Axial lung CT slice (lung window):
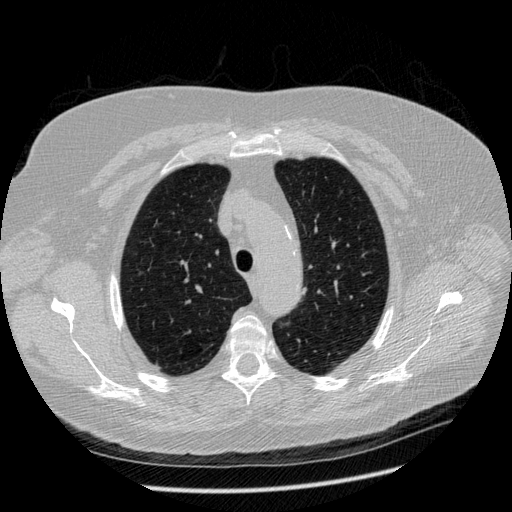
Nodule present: no